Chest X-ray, PA view. Patient: 33 years old, sex F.
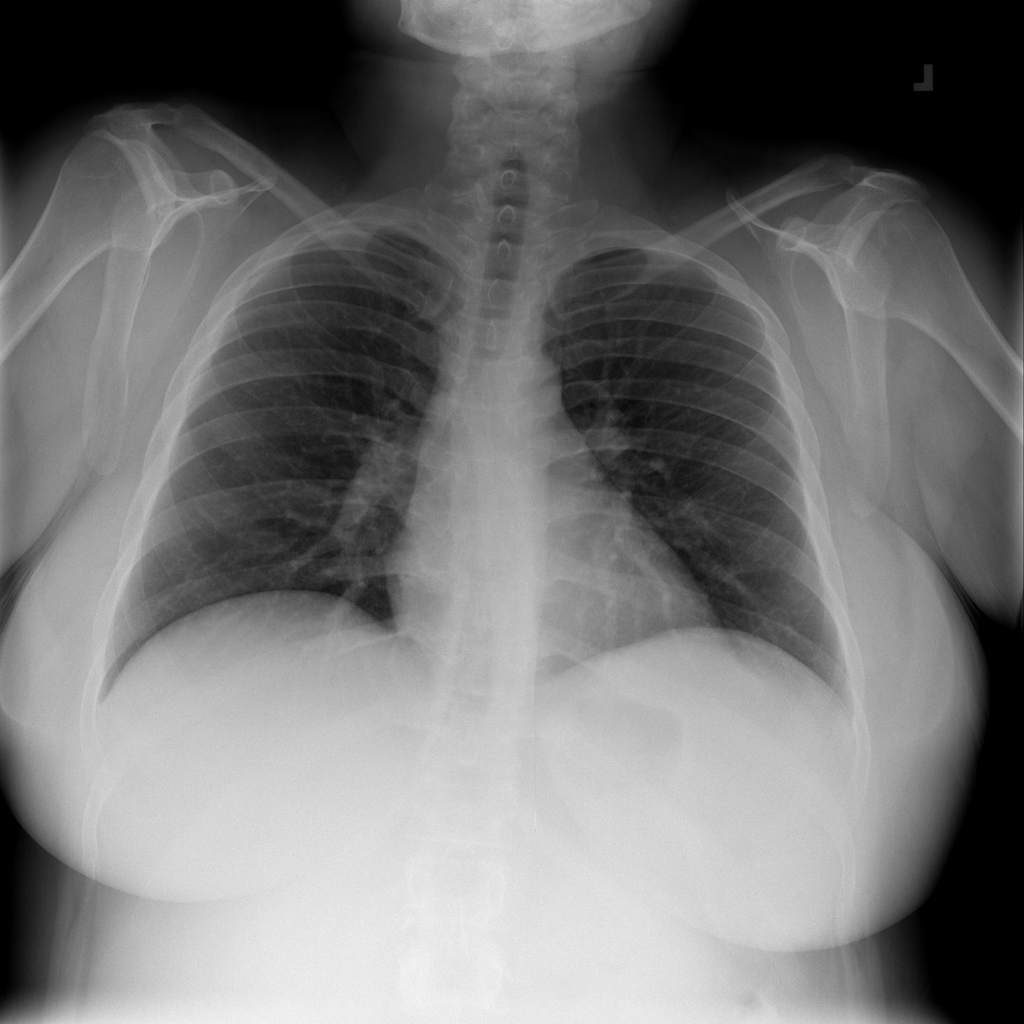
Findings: No Finding